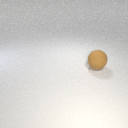
large brown rubber sphere